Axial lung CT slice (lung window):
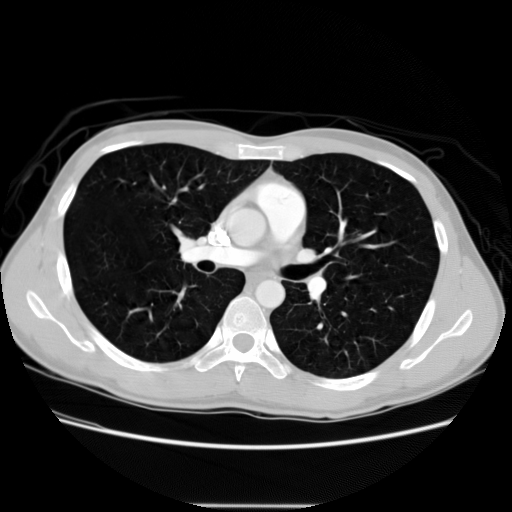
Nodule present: no